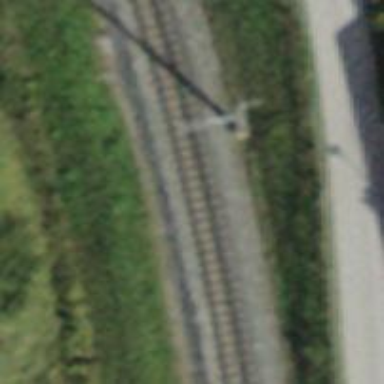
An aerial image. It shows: Power pole.